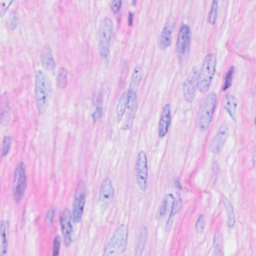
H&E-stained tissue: Breast